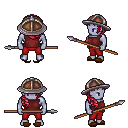
a pixel art fantasy rpg character, male body template, dark elf, purple skin, maroon sleeveless shirt, red pants, ruby red right-swept hairstyle, chain helm, brown slippers, spear, four views (front, back, left, right), 2x2 character sprite sheet, small pixel art, hard edges, no anti-aliasing